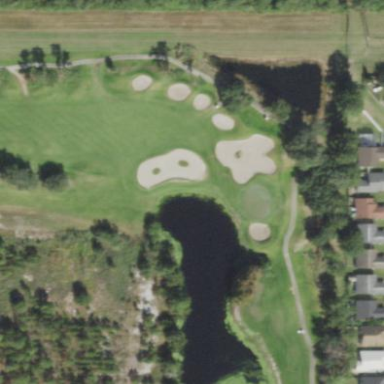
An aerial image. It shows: Golf fairway surrounded by grass.